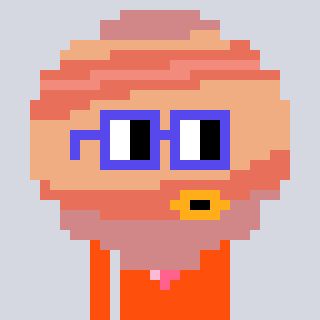
a pixel art character with square blue glasses, a jupiter-shaped head and a orange-colored body on a cool background